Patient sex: F
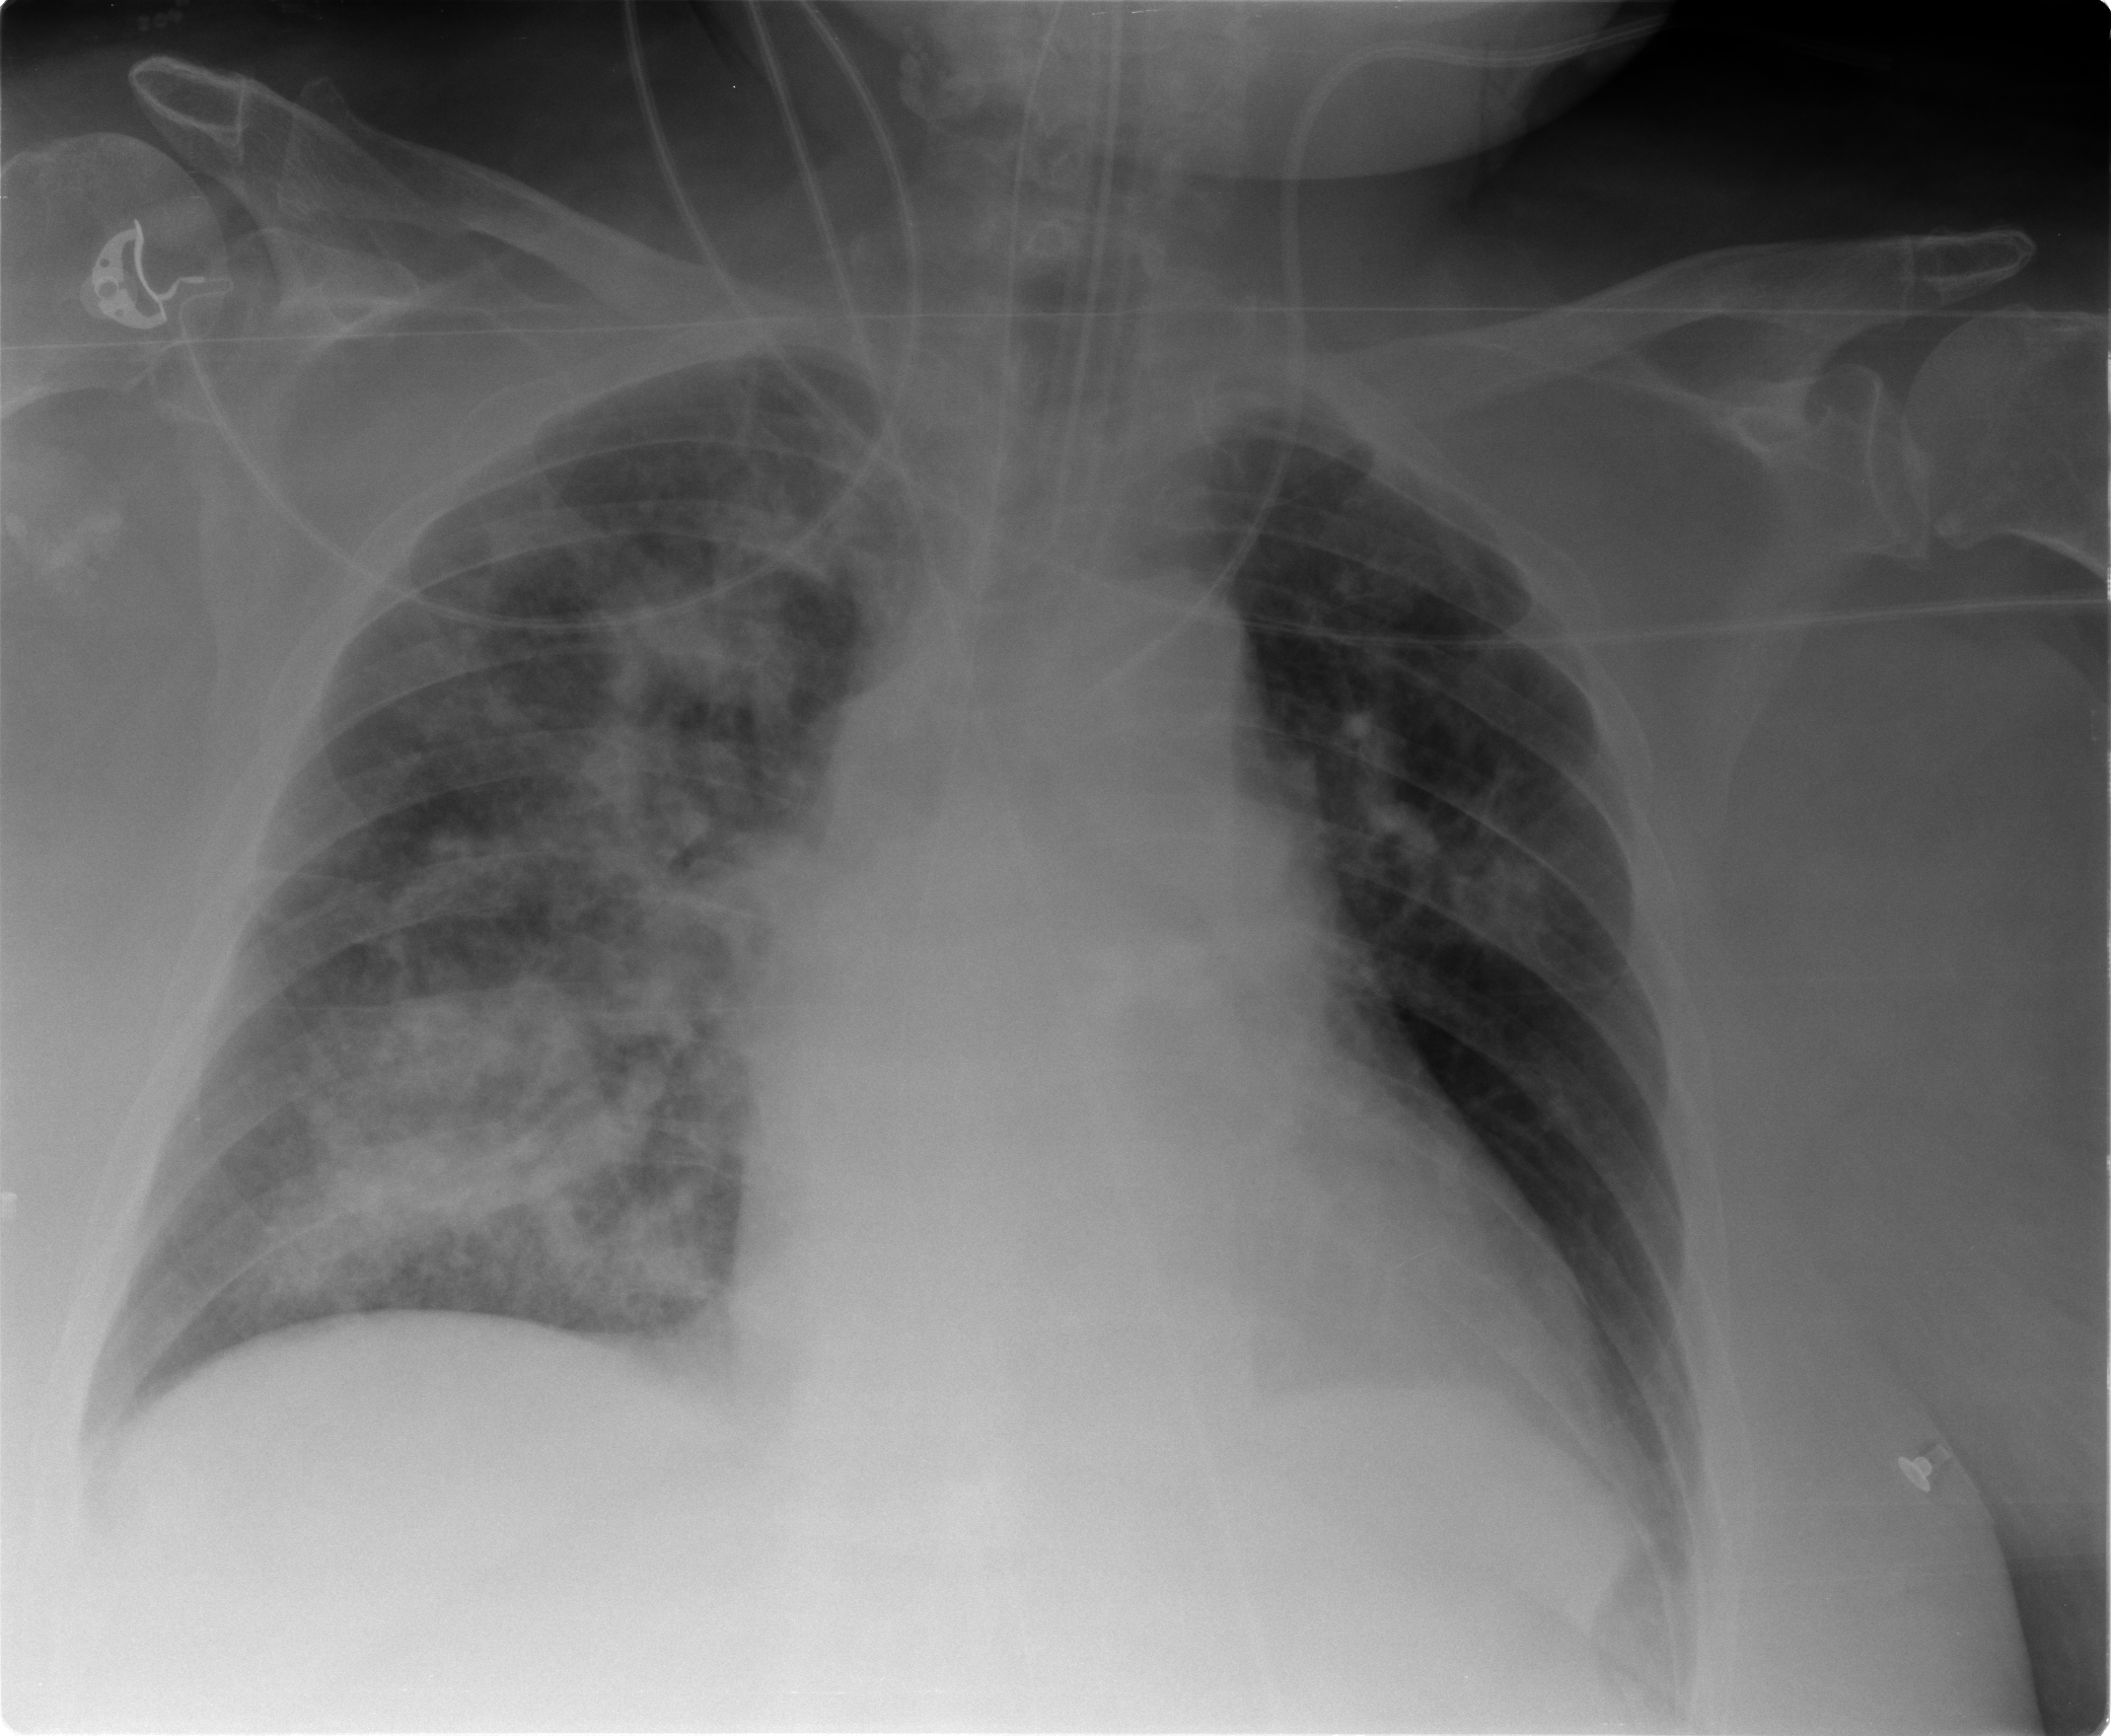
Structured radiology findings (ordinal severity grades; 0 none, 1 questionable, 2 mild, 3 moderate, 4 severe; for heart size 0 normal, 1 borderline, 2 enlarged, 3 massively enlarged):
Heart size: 2
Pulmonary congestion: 2
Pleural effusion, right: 1
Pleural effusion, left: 0
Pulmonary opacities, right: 3
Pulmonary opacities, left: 2
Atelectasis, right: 3
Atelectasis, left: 2